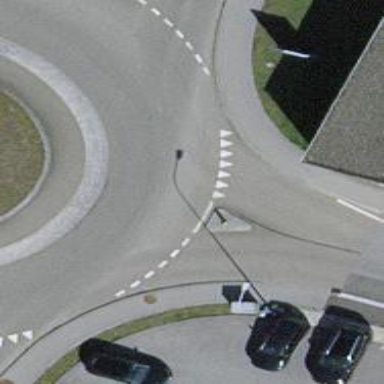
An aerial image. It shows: Asphalt driveway for service vehicles.